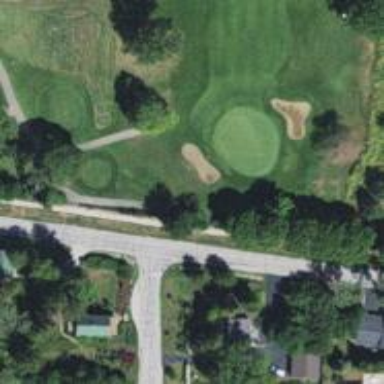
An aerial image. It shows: Golf hole.